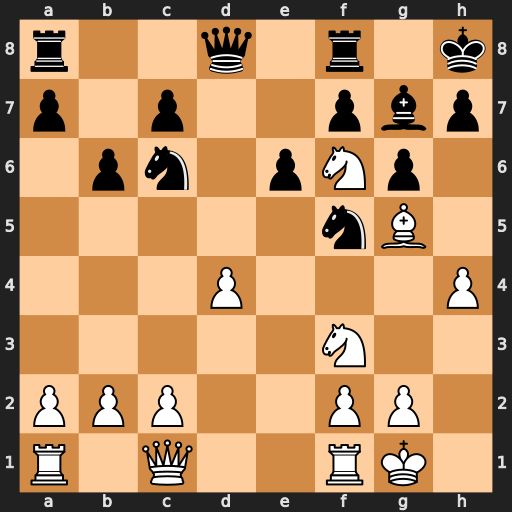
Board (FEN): r2q1r1k/p1p2pbp/1pn1pNp1/5nB1/3P3P/5N2/PPP2PP1/R1Q2RK1
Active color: w
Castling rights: -
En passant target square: -
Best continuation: Nxh7 f6 Nxf8